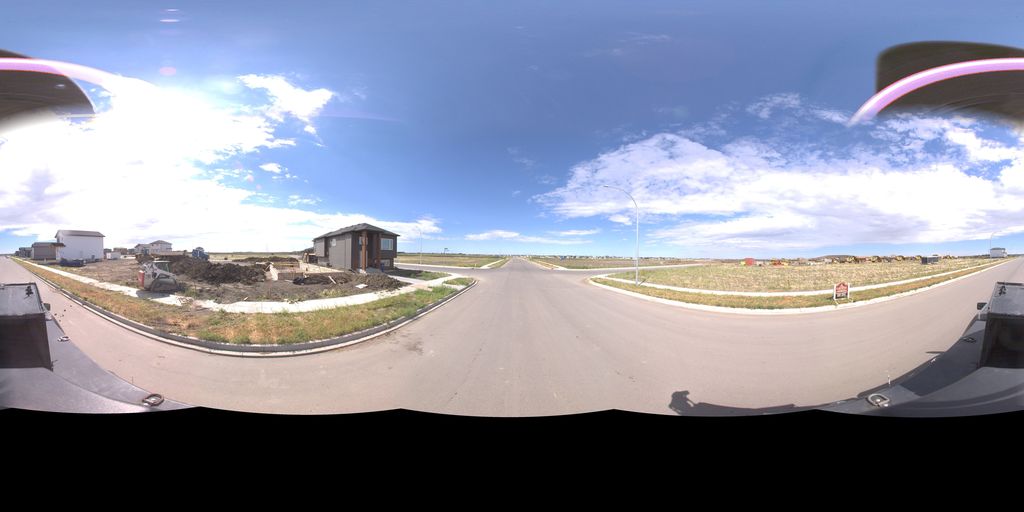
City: saskatoon